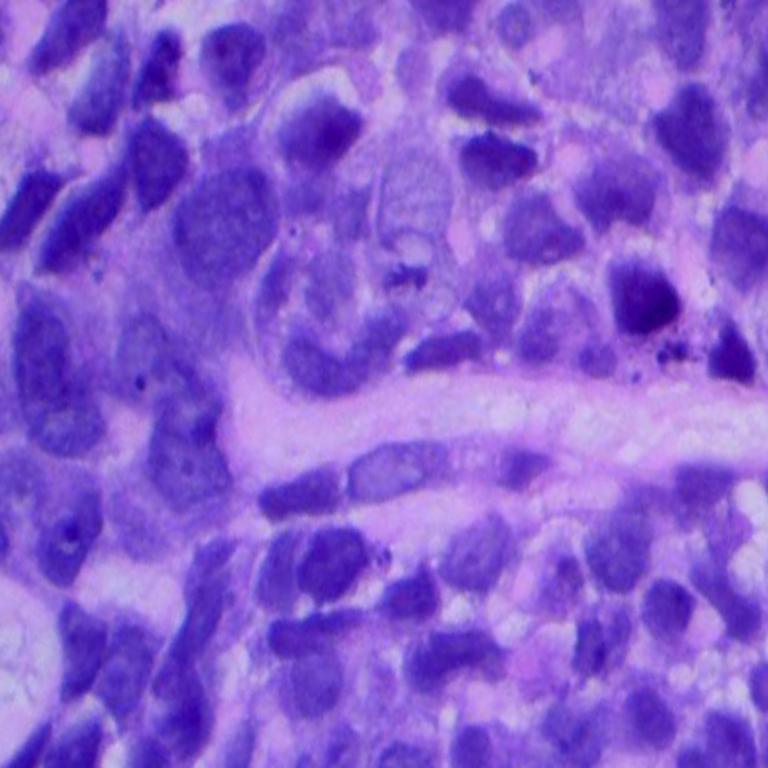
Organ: lung
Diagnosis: squamous carcinomas